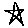
Label: star